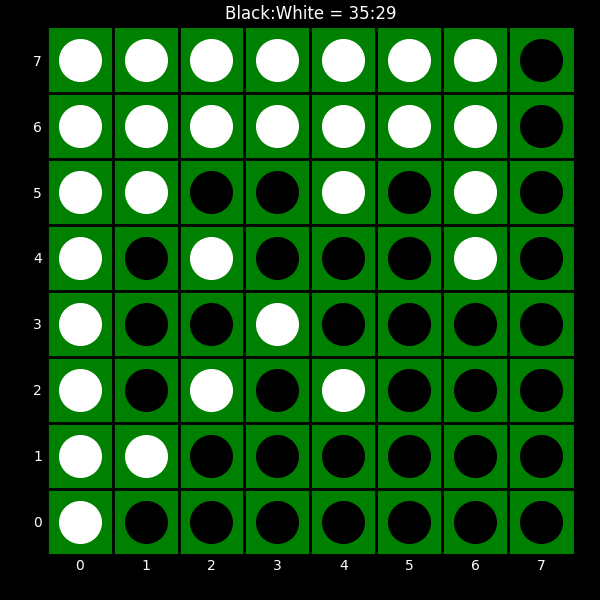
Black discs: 35
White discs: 29